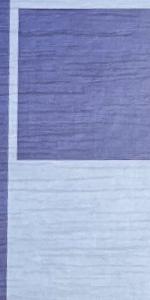
Label: Empty